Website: lowes
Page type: customer-info-address
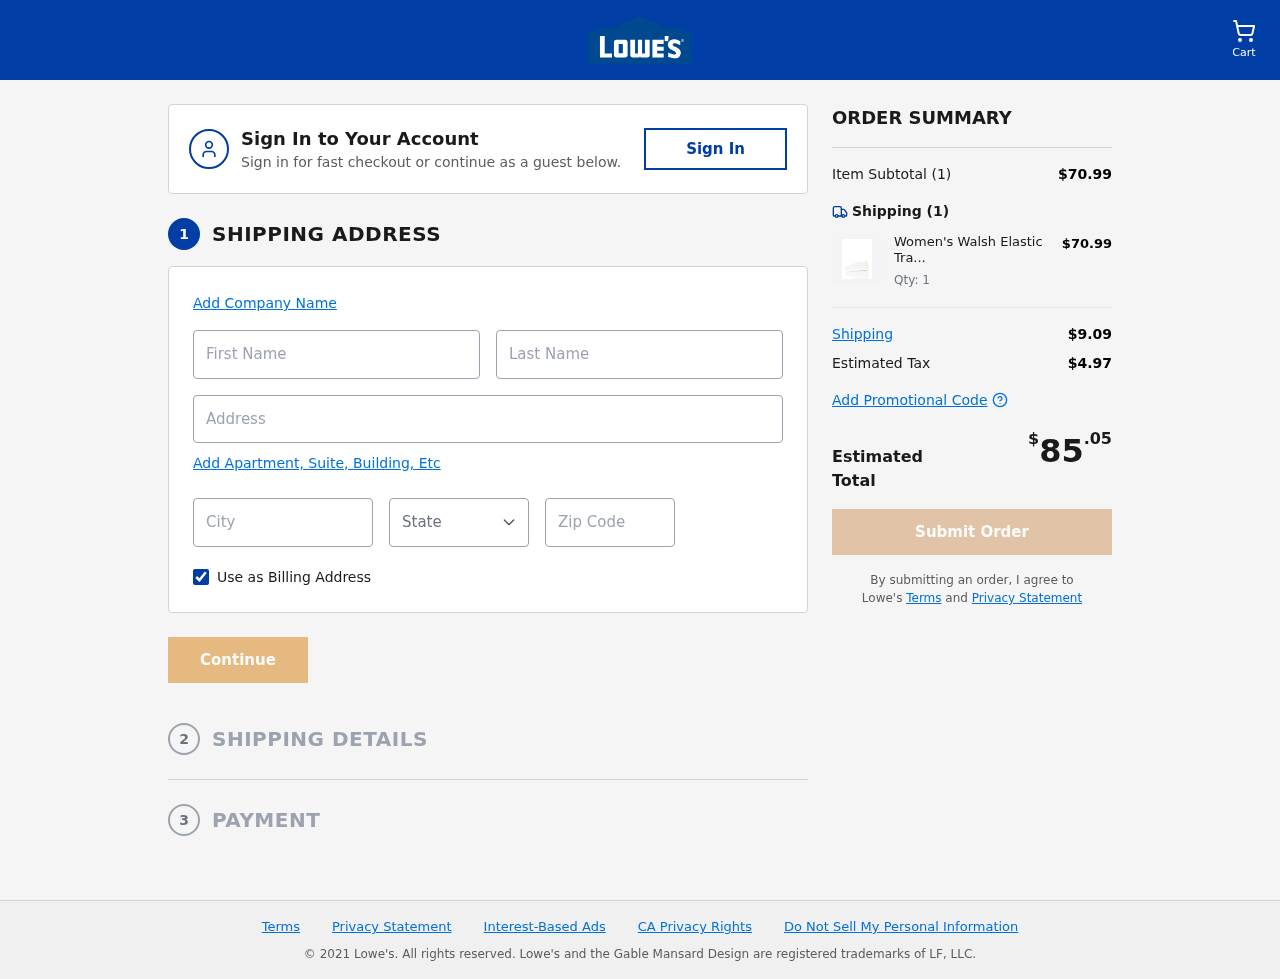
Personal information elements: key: PII_CITY
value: East Michael
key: PII_FIRSTNAME
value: Lori
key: PII_LASTNAME
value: Thomas
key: PII_POSTCODE
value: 07793
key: PII_STATE_ABBR
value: TX
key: PII_STREET
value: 261 Vicki Road Suite 806
Product elements: key: PRODUCT1_NAME
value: Women's Walsh Elastic Trainer White (White) 8 UK (41 EU)
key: PRODUCT1_PRICE
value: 70.99
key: PRODUCT1_QUANTITY
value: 1
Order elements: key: ORDER_NUM_ITEMS
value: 1
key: ORDER_SUBTOTAL
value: $70.99
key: ORDER_NUM_ITEMS2
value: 1
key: ORDER_SHIPPING_COST
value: $9.09
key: ORDER_TAX
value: $4.97
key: ORDER_TOTAL
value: $85.05